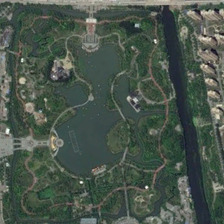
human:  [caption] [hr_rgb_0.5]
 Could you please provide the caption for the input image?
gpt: a river is near a park with many green trees and a pond .

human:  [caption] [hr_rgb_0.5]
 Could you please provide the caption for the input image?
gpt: a river is near a park with many green trees and a pond .

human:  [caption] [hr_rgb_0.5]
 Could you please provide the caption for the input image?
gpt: a river is near a park with many green trees and a pond .

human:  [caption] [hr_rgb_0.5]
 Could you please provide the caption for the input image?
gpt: a river is near a park with many green trees and a pond .

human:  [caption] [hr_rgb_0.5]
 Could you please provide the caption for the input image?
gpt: a river is near a park with many green trees and a pond .